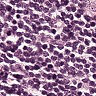
Metastatic tissue present: no